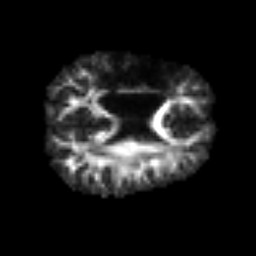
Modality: FA
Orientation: axial
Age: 42
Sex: male
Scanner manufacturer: siemens
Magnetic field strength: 3 T
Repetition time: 3.2 s
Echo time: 0.081 s